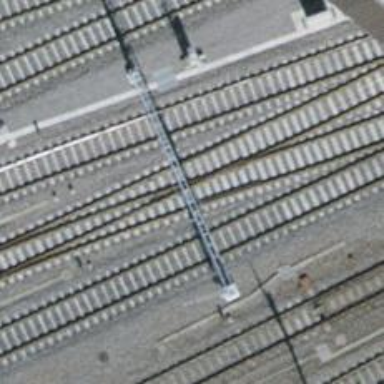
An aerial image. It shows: Electrified rail siding with contact line.